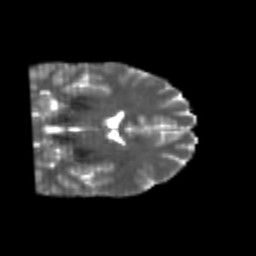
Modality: T2w
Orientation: coronal
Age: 24
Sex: male
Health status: healthy
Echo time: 0.074 s